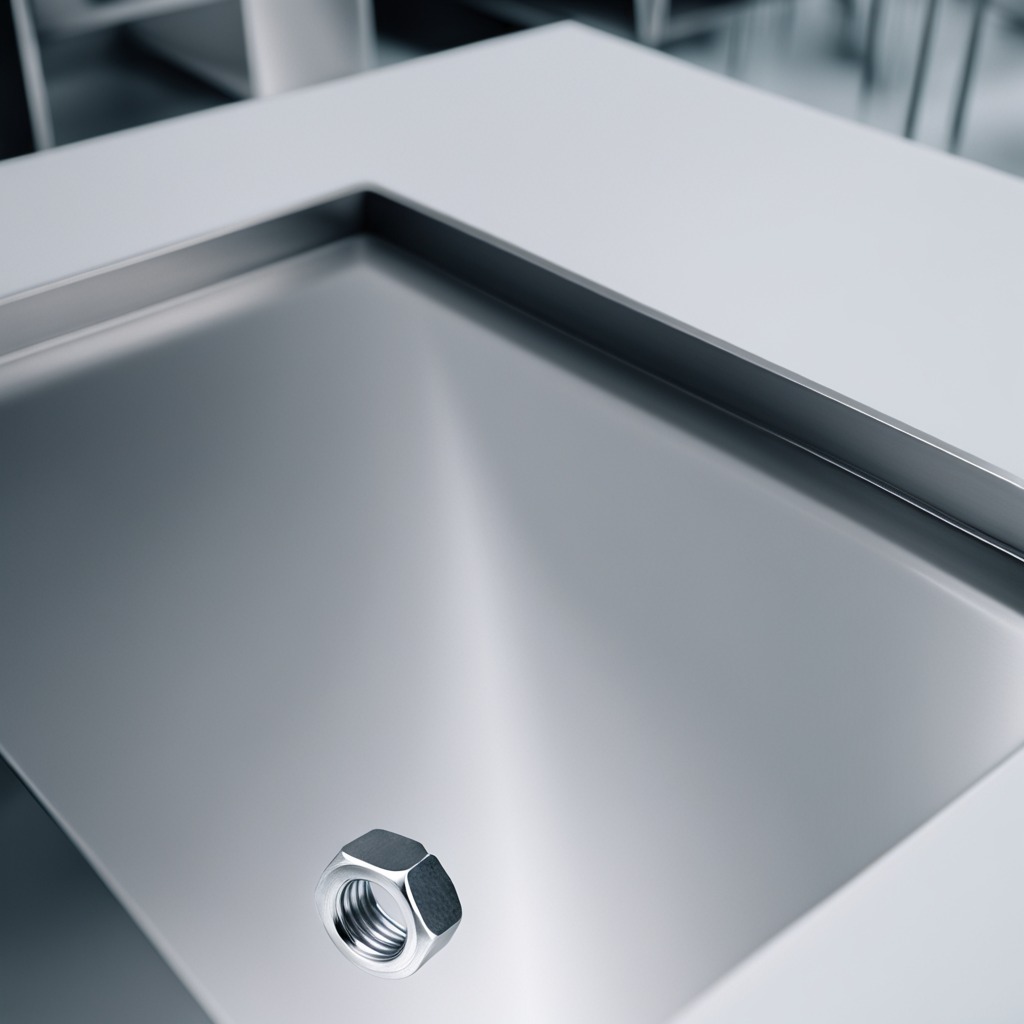
A metal nut is lying on a stainless steel table in a high-end prototyping lab.